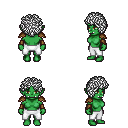
a pixel art fantasy rpg character, female body template, orc, green skin, leather shoulder armor, white pants, white curly afro hairstyle, cloth bracers, four views (front, back, left, right), 2x2 character sprite sheet, small pixel art, hard edges, no anti-aliasing